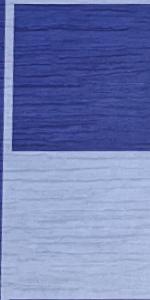
Label: Empty